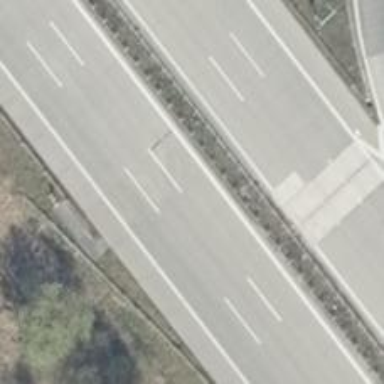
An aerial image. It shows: Motorway with concrete surface.